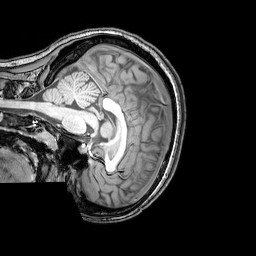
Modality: T1w
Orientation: sagittal
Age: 22
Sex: female
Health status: healthy
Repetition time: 0.081 s
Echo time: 0.037 s